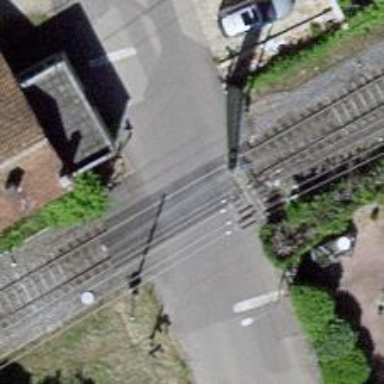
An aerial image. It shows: Railway level crossing.